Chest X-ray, PA view. Patient: 39 years old, sex M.
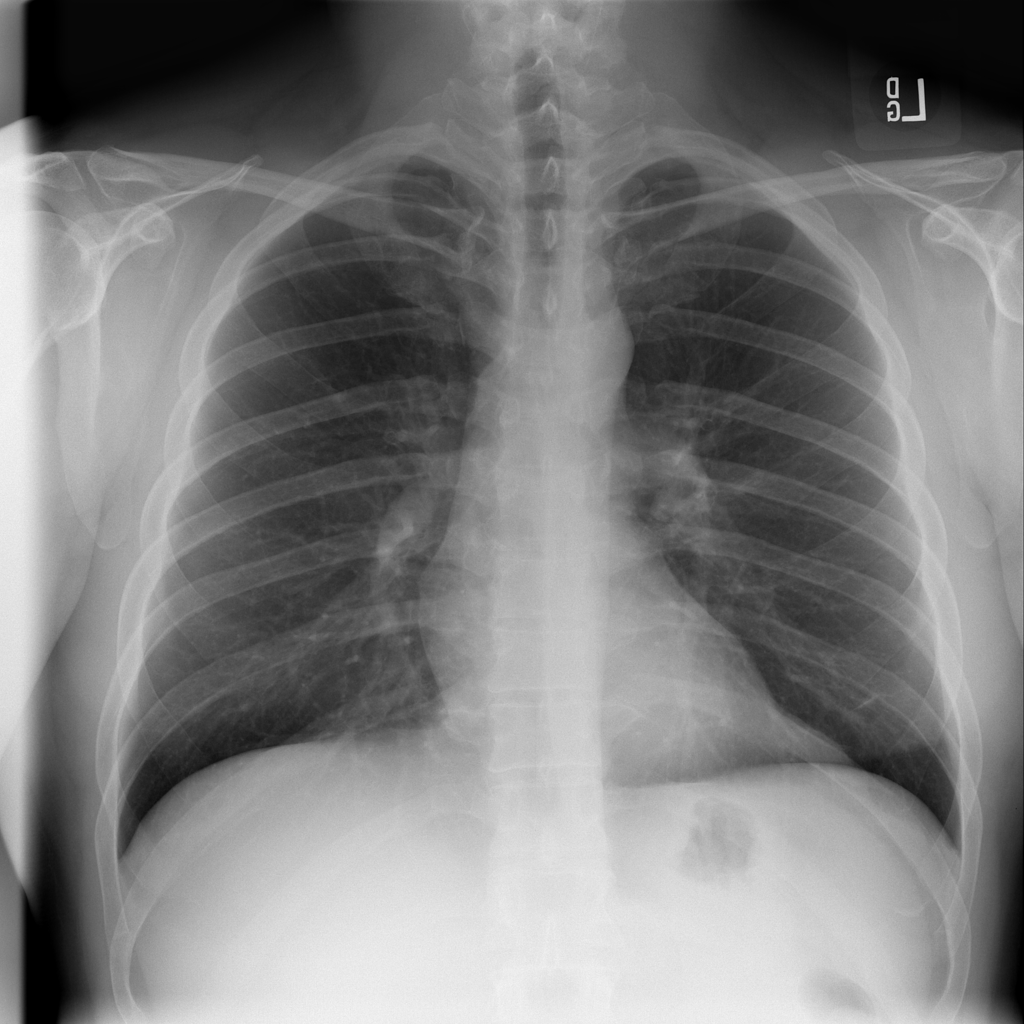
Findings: No Finding